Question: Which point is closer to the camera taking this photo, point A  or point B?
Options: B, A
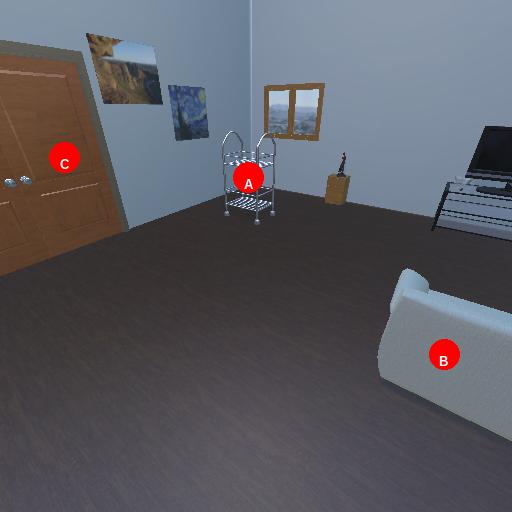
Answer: B